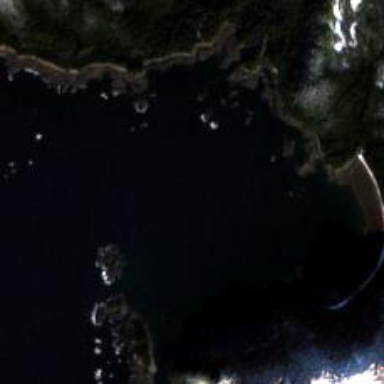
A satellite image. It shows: Beautiful bay with natural surroundings.